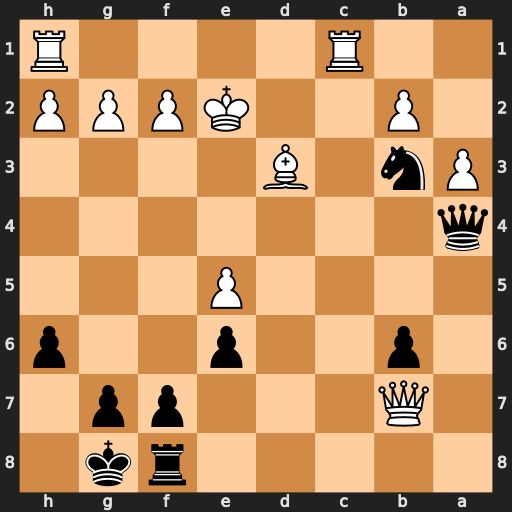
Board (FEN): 5rk1/1Q3pp1/1p2p2p/4P3/q7/Pn1B4/1P2KPPP/2R4R
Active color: b
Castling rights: -
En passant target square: -
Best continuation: Qg4+ Ke3 Qd4+